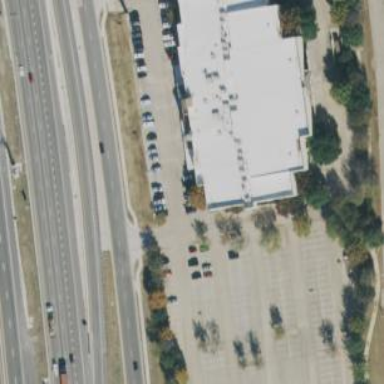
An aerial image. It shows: Retail building that includes cinema.